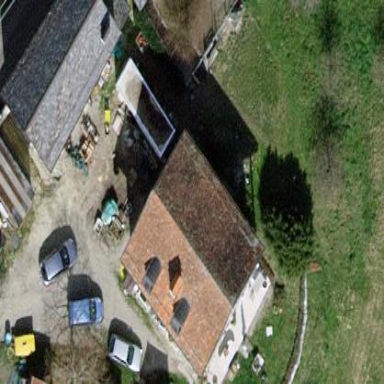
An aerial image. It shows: Detached building.